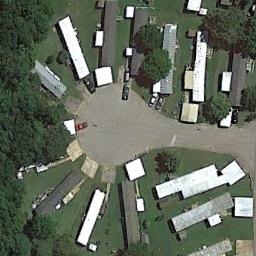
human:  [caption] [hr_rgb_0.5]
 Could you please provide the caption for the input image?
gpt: The mobile home park is on the grass next to some trees .

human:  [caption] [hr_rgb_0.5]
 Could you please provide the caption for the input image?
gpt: There are many buildings in the mobile home park .

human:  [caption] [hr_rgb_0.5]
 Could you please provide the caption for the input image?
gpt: A wood is next to the mobile home park .

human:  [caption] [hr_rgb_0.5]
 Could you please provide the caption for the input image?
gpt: The mobile home park has some neatly arranged mobile homes along the road .

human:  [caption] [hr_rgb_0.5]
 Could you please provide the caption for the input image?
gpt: There are some white buildings and black buildings on the mobile home park .